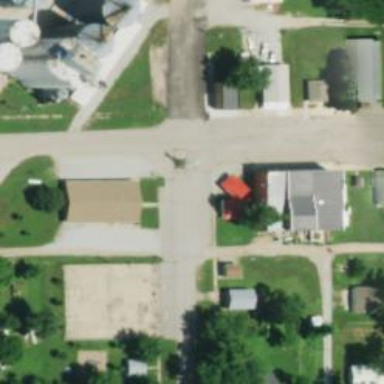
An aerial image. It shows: Alley classified as service road.